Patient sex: M
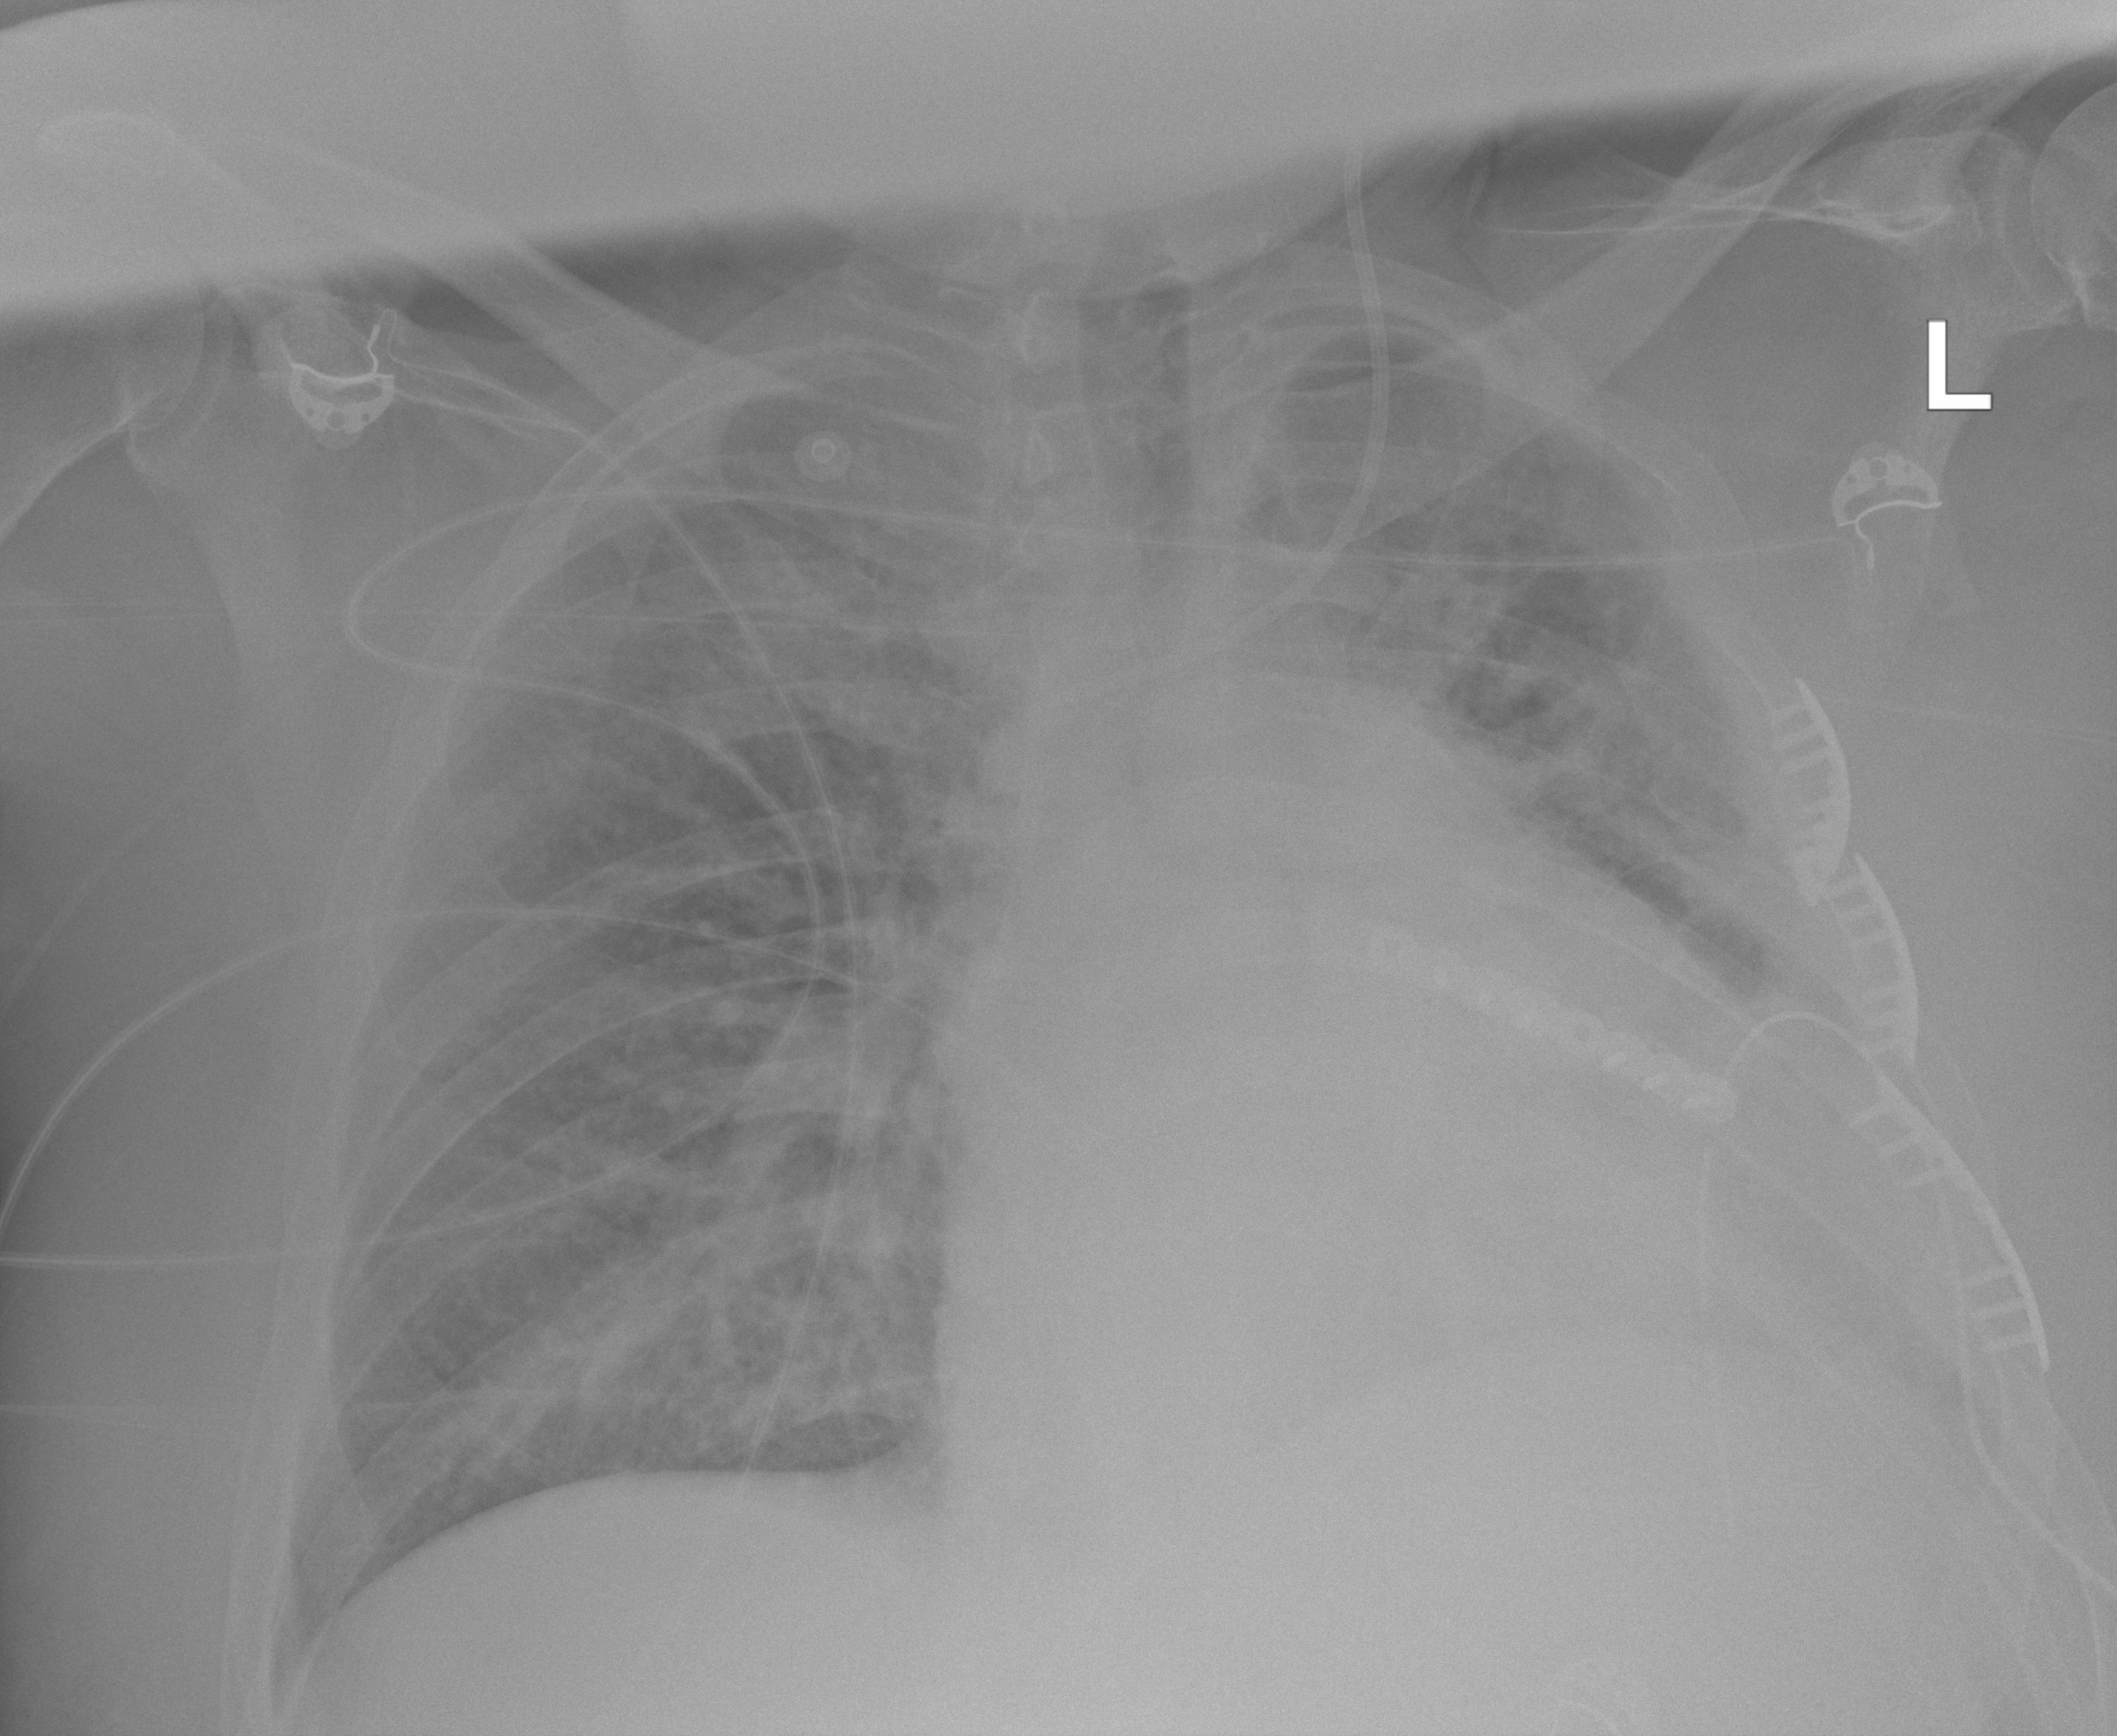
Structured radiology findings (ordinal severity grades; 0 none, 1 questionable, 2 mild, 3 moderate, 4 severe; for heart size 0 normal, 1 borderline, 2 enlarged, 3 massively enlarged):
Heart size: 2
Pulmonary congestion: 2
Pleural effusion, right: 0
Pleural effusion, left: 2
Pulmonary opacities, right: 2
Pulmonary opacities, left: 2
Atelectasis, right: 2
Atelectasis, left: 2